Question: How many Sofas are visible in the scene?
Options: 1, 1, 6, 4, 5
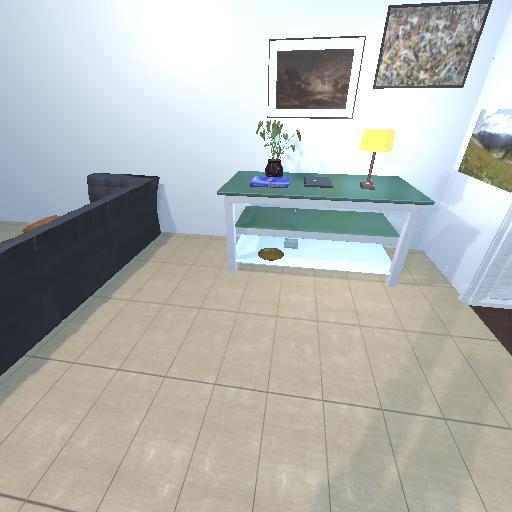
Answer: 1